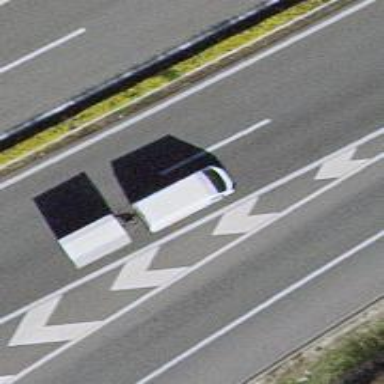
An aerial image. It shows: Asphalt motorway.